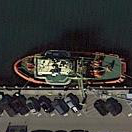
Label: civil